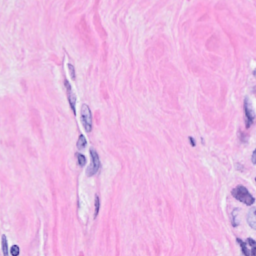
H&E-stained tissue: Breast